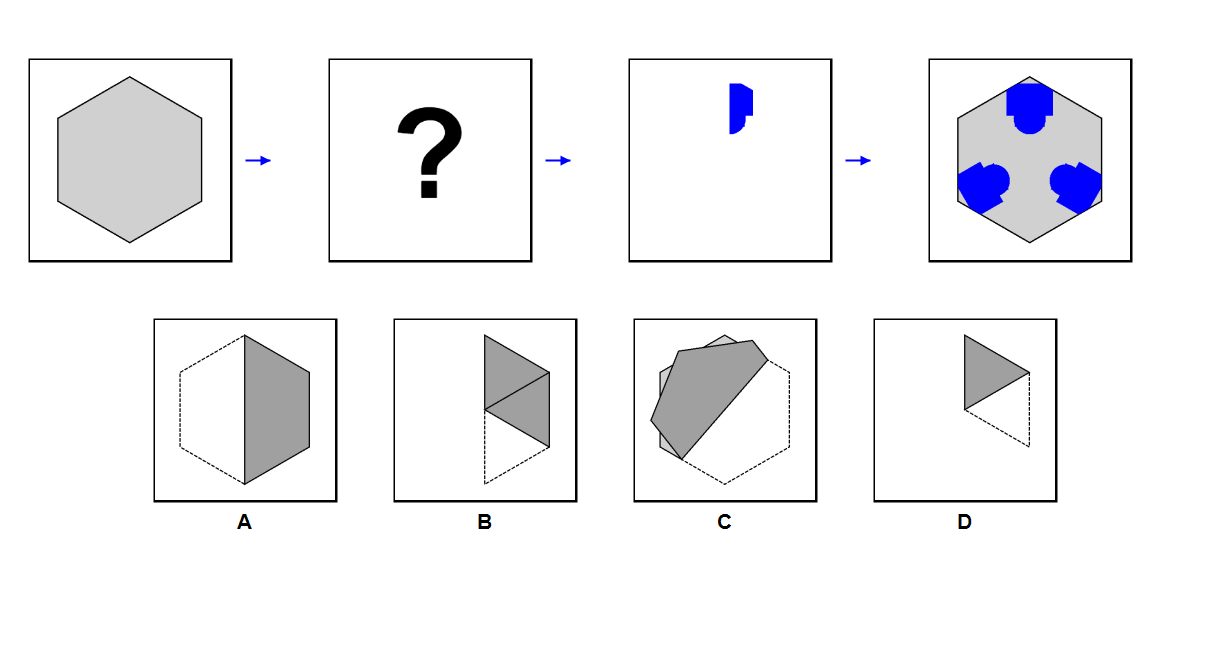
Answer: C